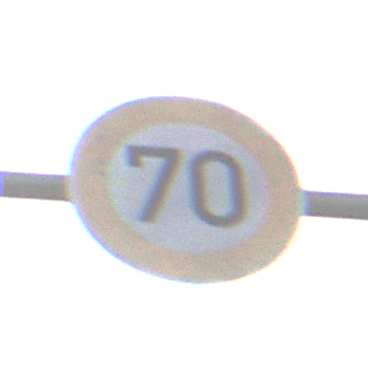
Verkehrszeichen: Geschwindigkeit70
Umgebung: Outdoor, Urban
Tageszeit: MorningAfternoon
Wetter: PartlyCloudy
Licht: Natural
Jahreszeit: NotSpecified
Kontrast: MediumContrast